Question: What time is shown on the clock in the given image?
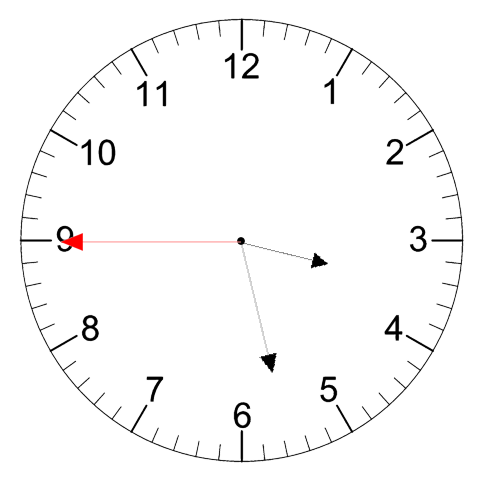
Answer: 03:27:45